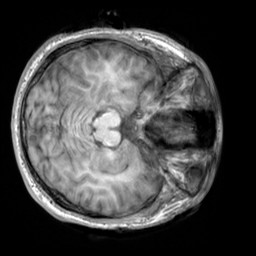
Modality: T1w
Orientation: axial
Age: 20
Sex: male
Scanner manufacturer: siemens
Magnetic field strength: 3 T
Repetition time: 2.3 s
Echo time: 0.00303 s